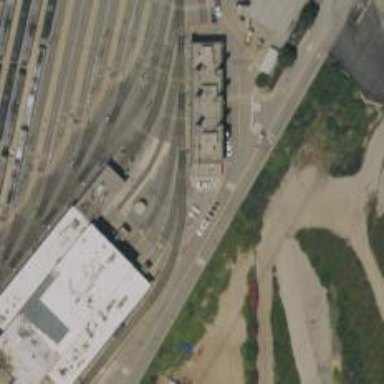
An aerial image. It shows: Light rail service yard with electrified contact lines.